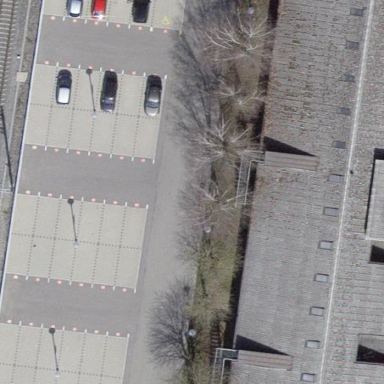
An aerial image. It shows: Parking area with park and ride facility. The surface of the parking area is designated for this purpose.